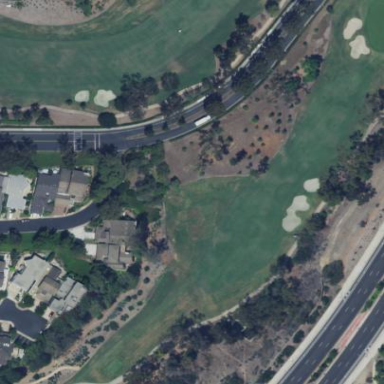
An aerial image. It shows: Golf fairway surrounded by grass.